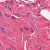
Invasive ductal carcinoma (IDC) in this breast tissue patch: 0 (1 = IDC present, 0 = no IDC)